Question: I'm working in a rogue-like and I've manage to implement a camera on the player, the camera shows just the players surroundings and is fixed in the side of the windows.
The problem is, when the player is close to the sides of the map there's a black space in the surface.
Like so:

How do I make the camera 'snap' to the side and don't go any further?
To draw the map
- - - - -
Here's the code:
'''
topleft = Map.toWorld(camera.rect.topleft)
bottomright = Map.toWorld(camera.rect.bottomright)
for i, x in enumerate(xrange(topleft[0], bottomright[0])):
for j, y in enumerate(xrange(topleft[1], bottomright[1])):
tile = mymap.tileAt(x, y)
object = [obj for obj in Object.OBJECTS if obj.pos == (x,y)]
if tile:
lit = field_of_view.lit(x, y)
visited = field_of_view.visited(x, y)
graphic = tile.graphic
if lit:
color = tile.color
elif visited:
color = GRAY
else:
color = BLACK
renderedgraphic = myfont.render(ch, 1, graphic)
screen.blit(renderedgraphic, Map.toScreen((i + 1, j)))
if object:
Draw.drawObject(object[0], Map.toScreen((i + 1, j)))
'''
I'm bashing my head in this problem for the whole day and that's the further I got.
I saw <URL> a exemple of this but I couldn't adapt the code to my game because it uses sprites.
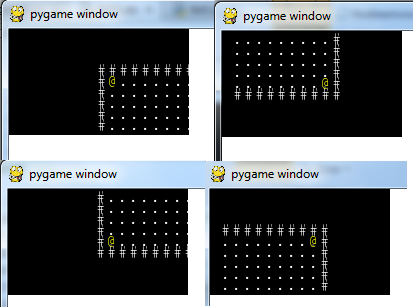
Answer: I guess that your camera object is not tied to a player in any way.
The is no problem to stop the camera at the corners. You can have a big rect representing the world map, and call 'cameraRect.clamp_ip(mapRect)'.
The real issue, is returning the camera to have the player at the center. With the simple check above, the player would stay on the corner of the camera.
If you change the camera to follow, the player when possible, it would work. A bit of pseudocode:
'''
Check if player is not in the center of camera
Check direction of player movement - if moving towards the center of camera
do nothing
Else
Check direction of player movement
Try to move camera
'''